Interaction volume radius: 5 \u00c5
Interaction volume height: 20 \u00c5
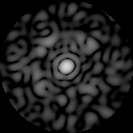
Disorder parameter: 0.7234